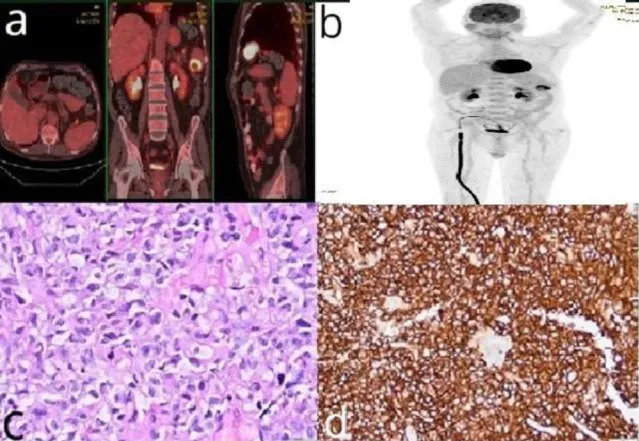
PET-CT of the case 3 demonstrates bilateral thalamus and basal ganglion lesion and splenic lesions with high fluorodeoxyglucose (FDG) uptake (1a/b) while biopsy samples of the same patient demonstrate centroblastic lymphoid cells on hematoxylin & eosin staining (40x magnification) (1c) and tumor infiltration on CD20 staining (200x magnification) (1d).
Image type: pathology (immunostaining)